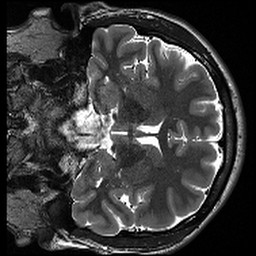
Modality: T2w
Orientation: coronal
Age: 20
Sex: male
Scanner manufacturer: siemens
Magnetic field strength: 3 T
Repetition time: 13.15 s
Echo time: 0.082 s